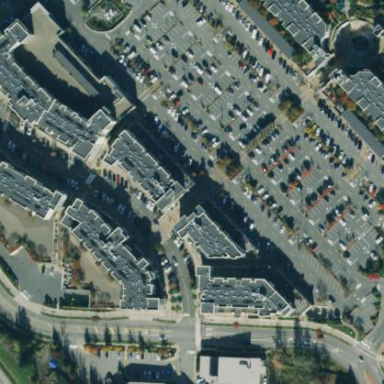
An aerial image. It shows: Retail area with mall.